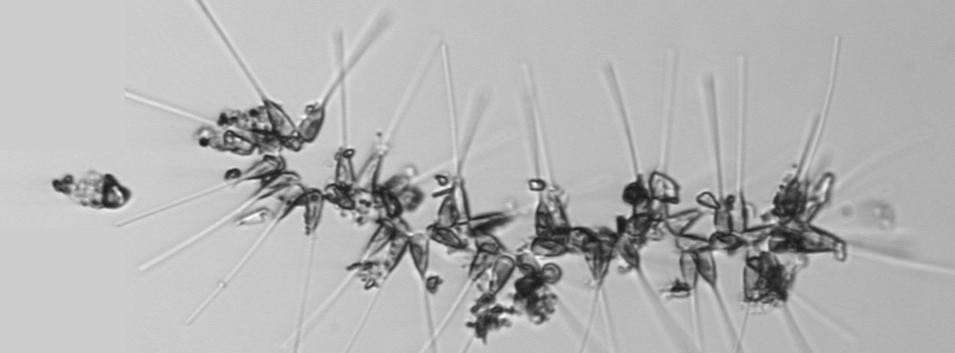
Label: Asterionellopsis_glacialis